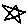
Label: star